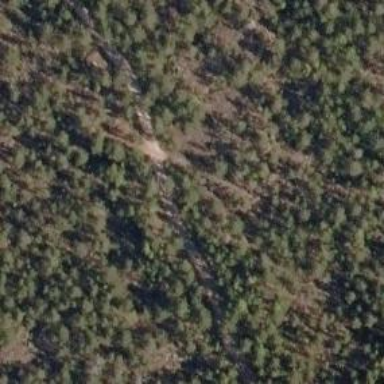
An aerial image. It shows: Path with excellent trail visibility.